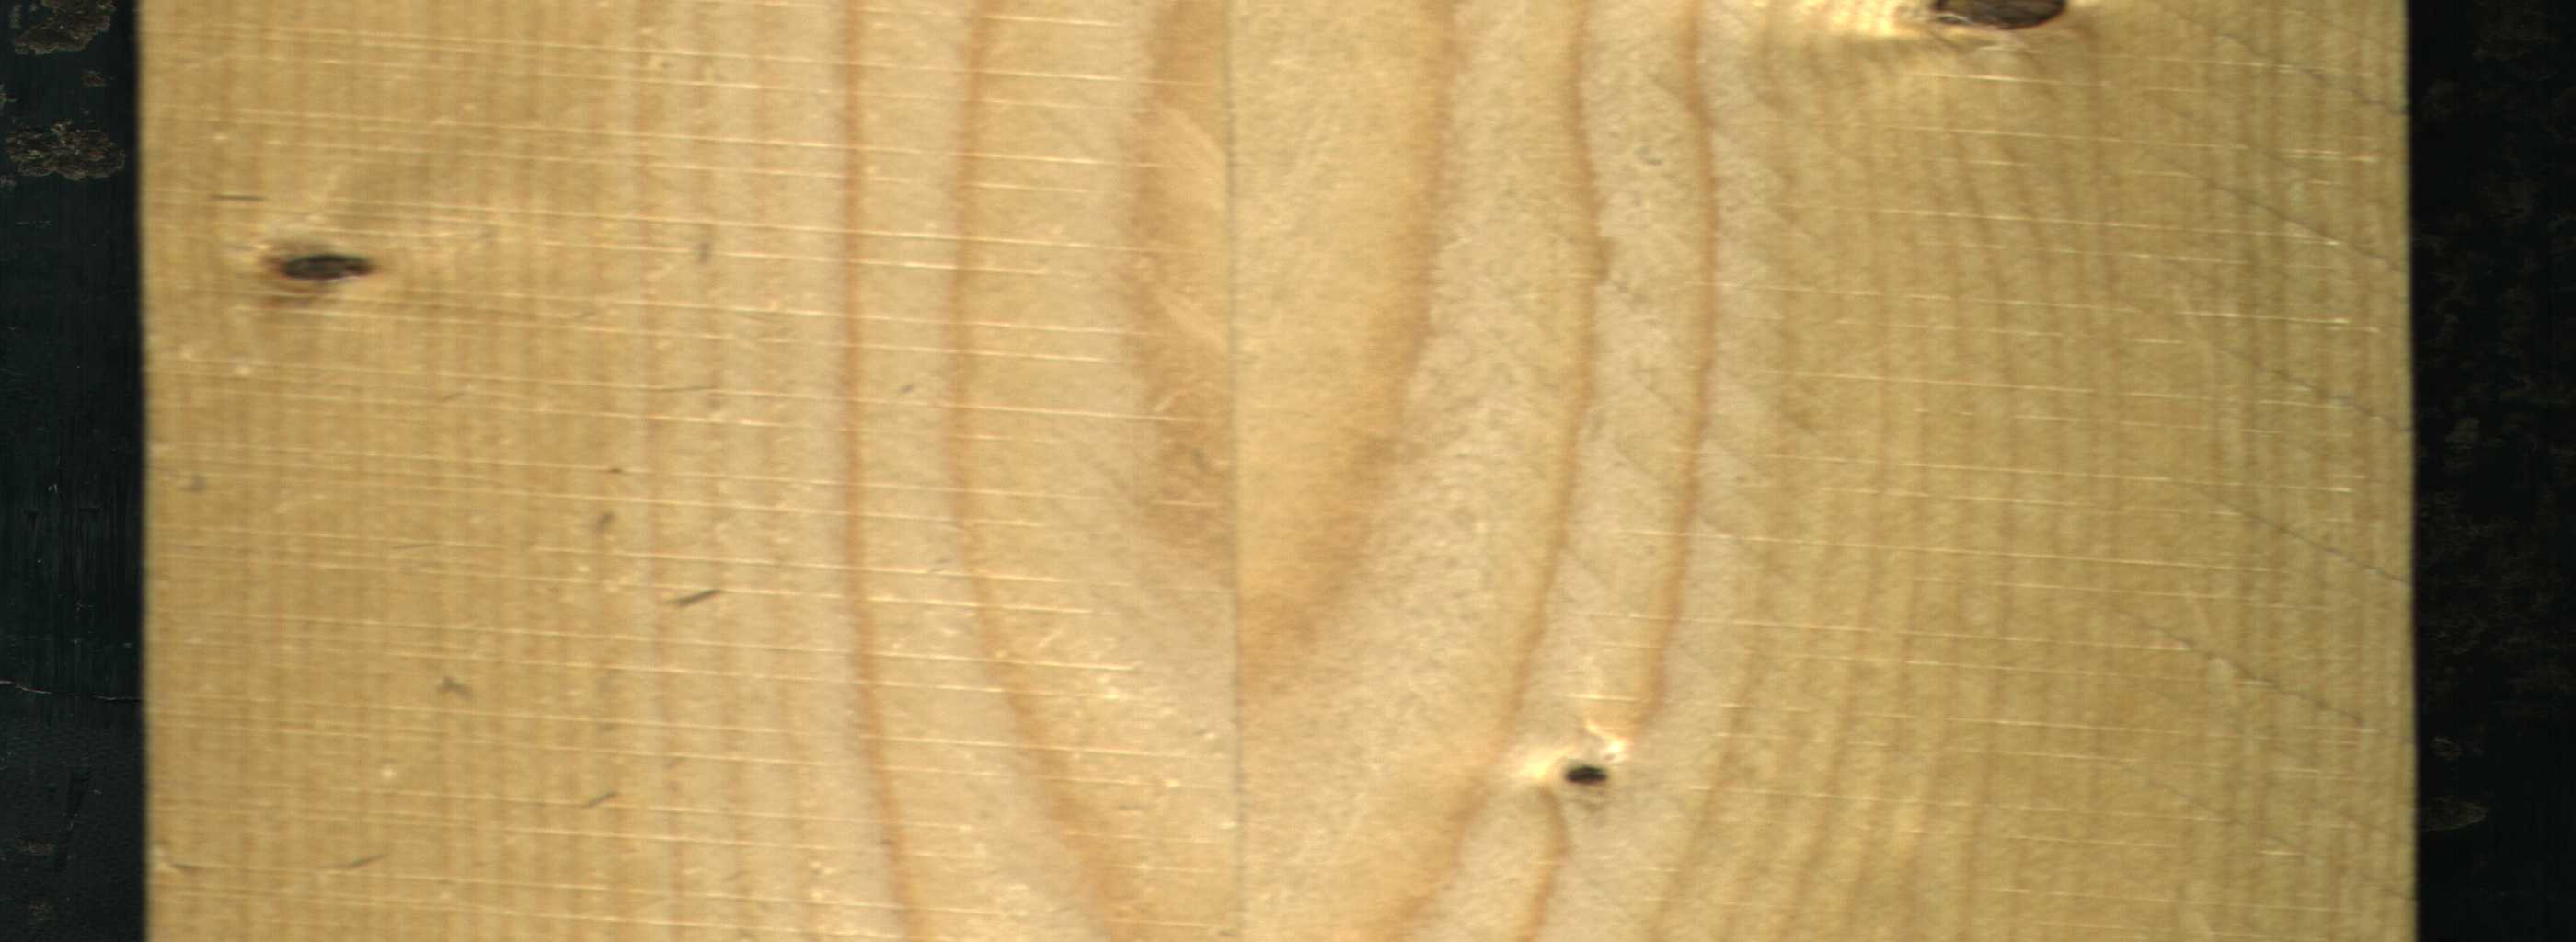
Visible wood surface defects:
Dead_Knot
Dead_Knot
Dead_Knot